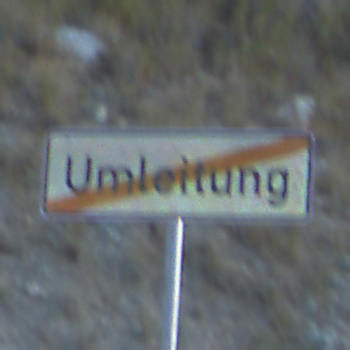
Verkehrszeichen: EndeDerUmleitungsankuendigung
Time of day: SunriseSunset
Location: Outdoor (RoadRail)
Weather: Clear
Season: NotSpecified
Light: Natural